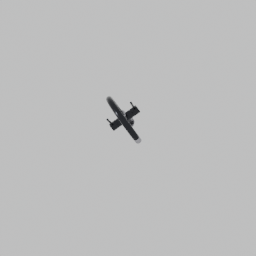
Label: appliances